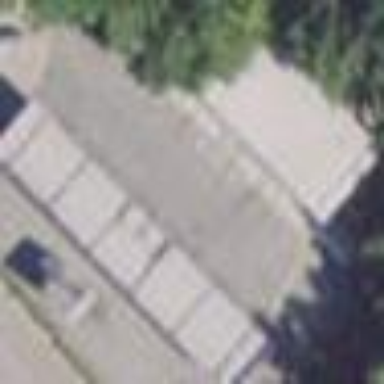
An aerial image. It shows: Commercial building with gasoline fuel station.